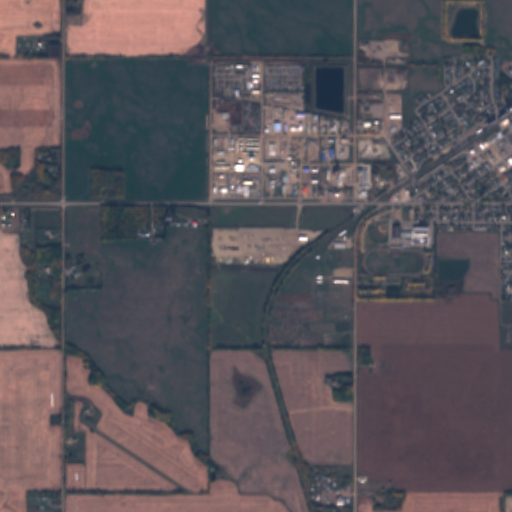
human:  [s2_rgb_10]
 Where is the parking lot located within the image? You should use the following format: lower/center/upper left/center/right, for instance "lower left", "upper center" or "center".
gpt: The parking lot is located in the upper right of the image.
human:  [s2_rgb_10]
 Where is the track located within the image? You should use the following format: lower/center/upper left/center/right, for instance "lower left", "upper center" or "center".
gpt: The track is located in the center right of the image.
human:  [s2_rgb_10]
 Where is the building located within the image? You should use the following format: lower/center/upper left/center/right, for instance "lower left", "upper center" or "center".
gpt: There is no building in the image.